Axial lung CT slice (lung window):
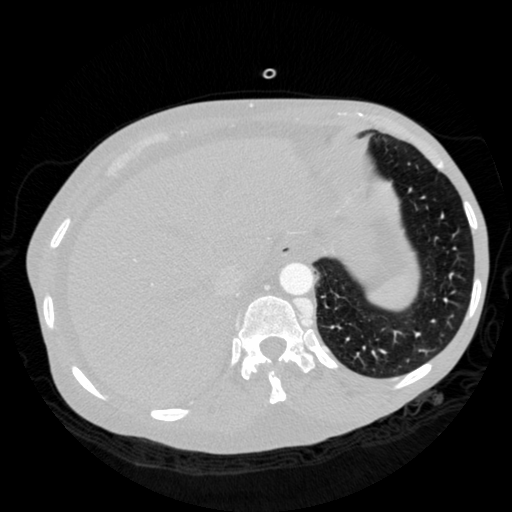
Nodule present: no